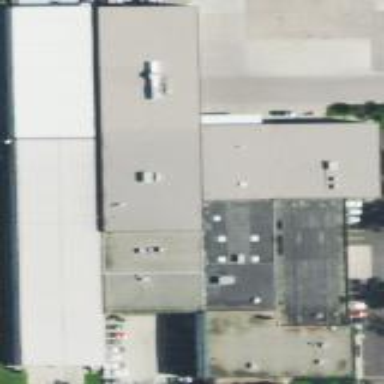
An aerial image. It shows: Industrial building.